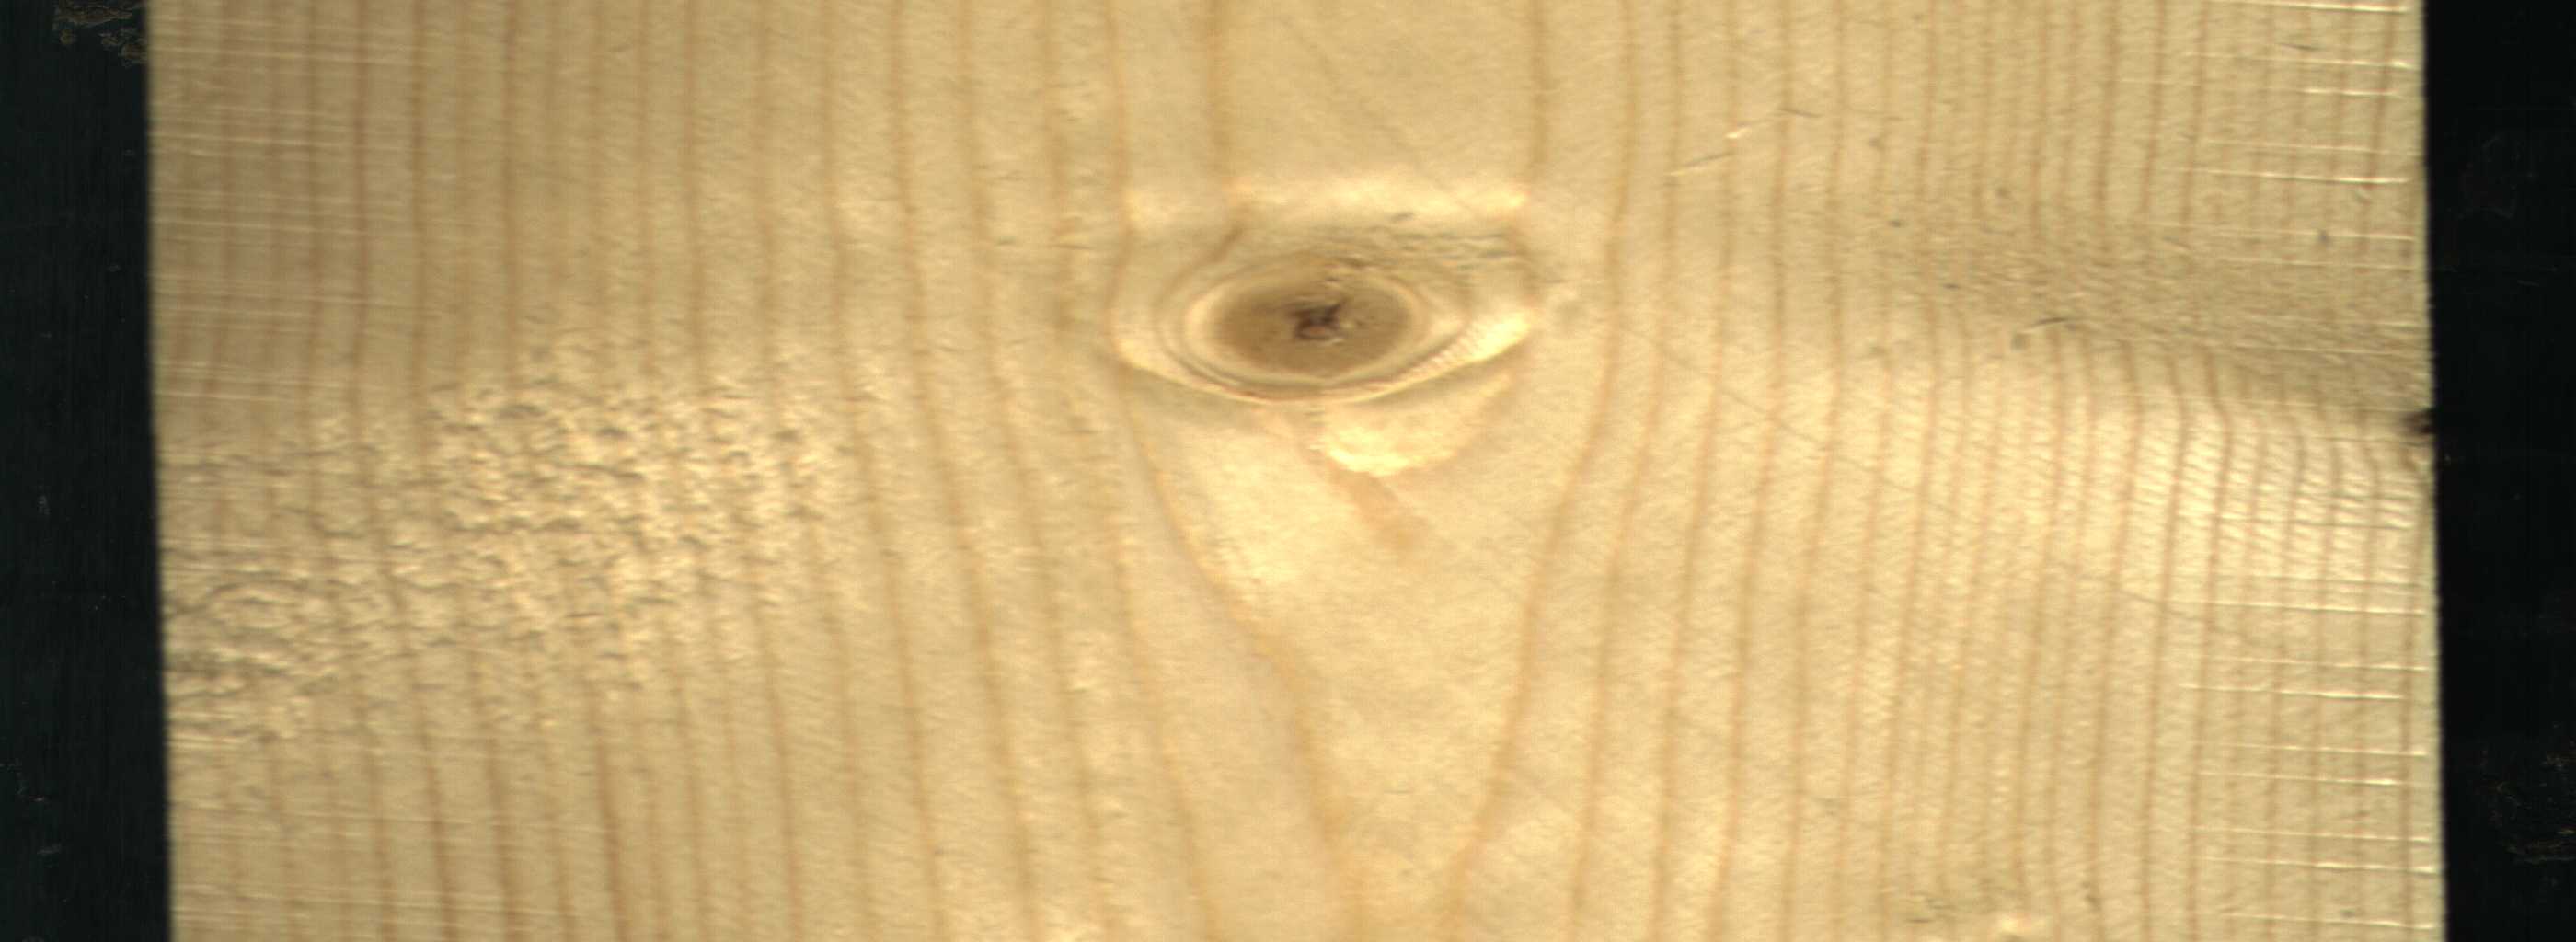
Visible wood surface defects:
Live_Knot